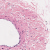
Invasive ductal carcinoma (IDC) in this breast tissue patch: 0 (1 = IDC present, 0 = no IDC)